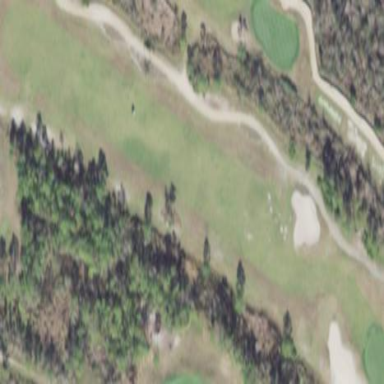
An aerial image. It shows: Golf fairway surrounded by grass.